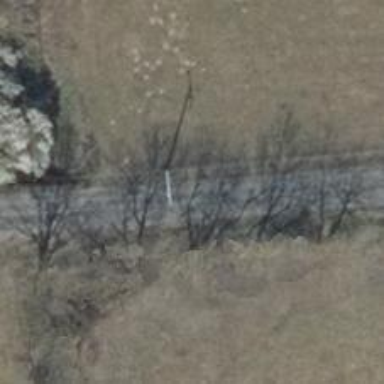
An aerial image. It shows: Power pole.